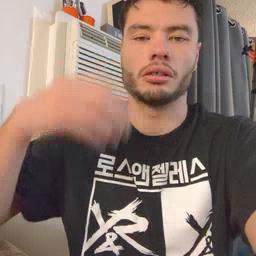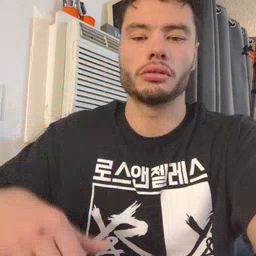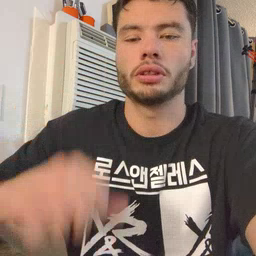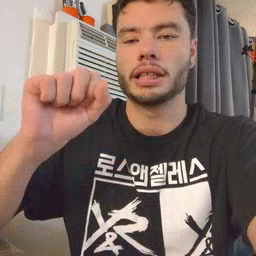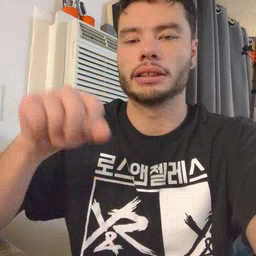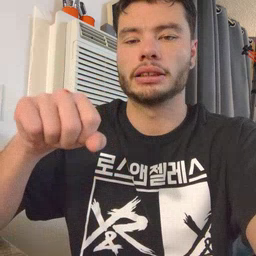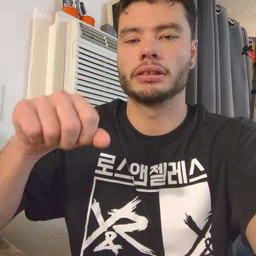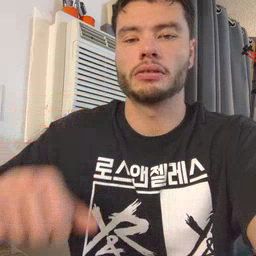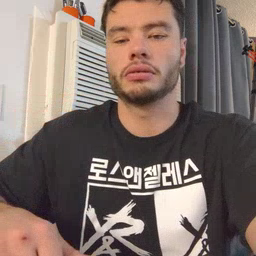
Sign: yes